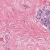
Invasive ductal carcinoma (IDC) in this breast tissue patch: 1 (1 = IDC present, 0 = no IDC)